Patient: sex M, age 43
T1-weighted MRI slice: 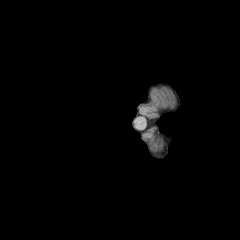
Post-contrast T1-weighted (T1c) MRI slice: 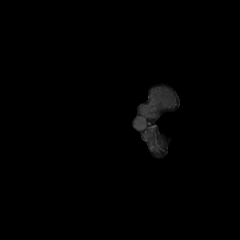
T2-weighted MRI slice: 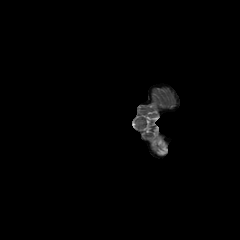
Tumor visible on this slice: no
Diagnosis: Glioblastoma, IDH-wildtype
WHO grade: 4